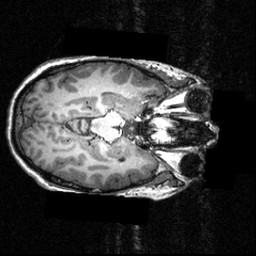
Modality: T1w
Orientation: axial
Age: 26
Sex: female
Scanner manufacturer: siemens
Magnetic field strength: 3.951 T
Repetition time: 1.5 s
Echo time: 0.00335 s